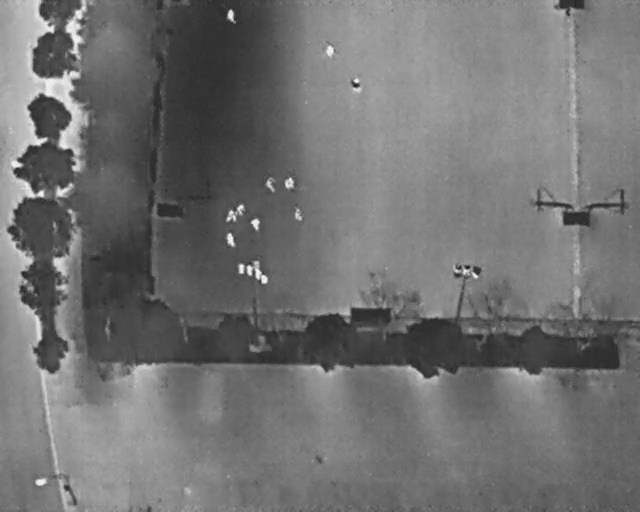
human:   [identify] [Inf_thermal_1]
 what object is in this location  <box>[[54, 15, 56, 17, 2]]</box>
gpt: <ref>1 medium person at the top</ref>